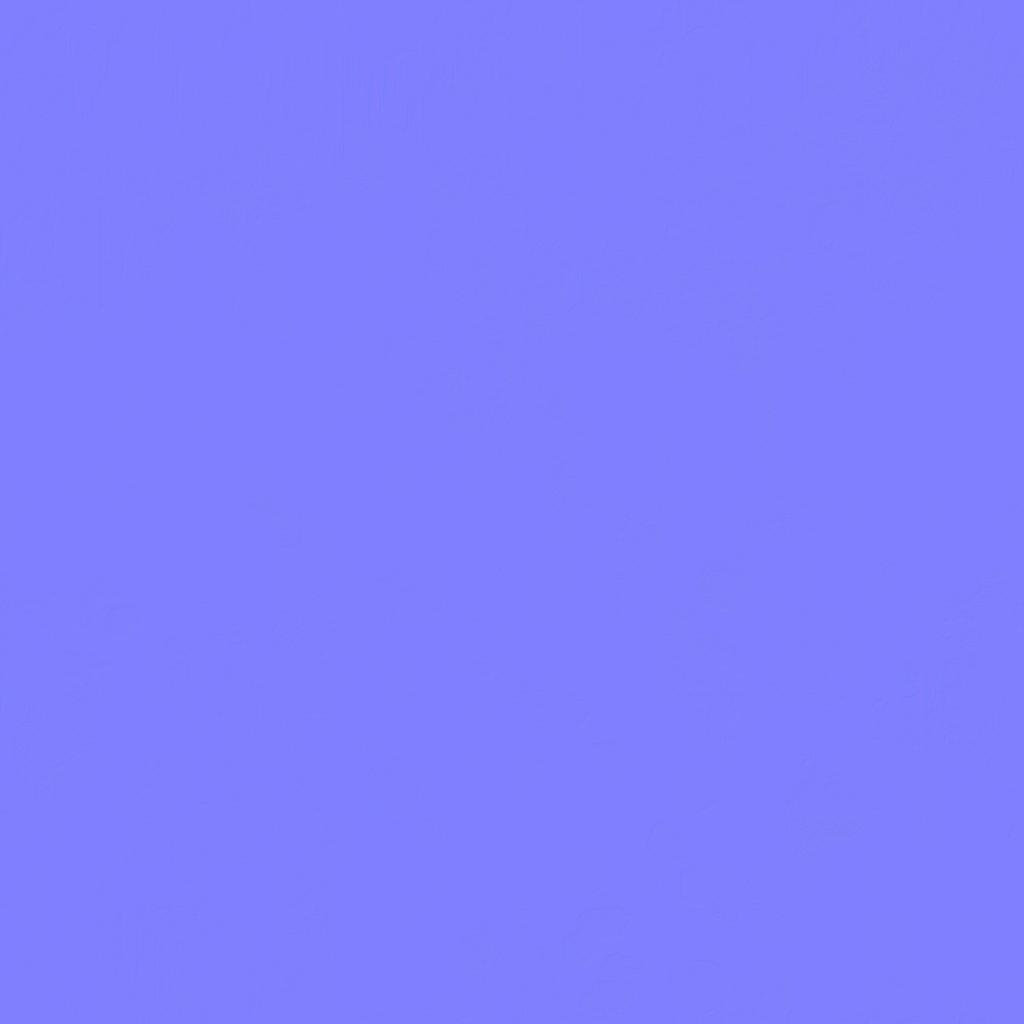
Texture map type: NormalDX